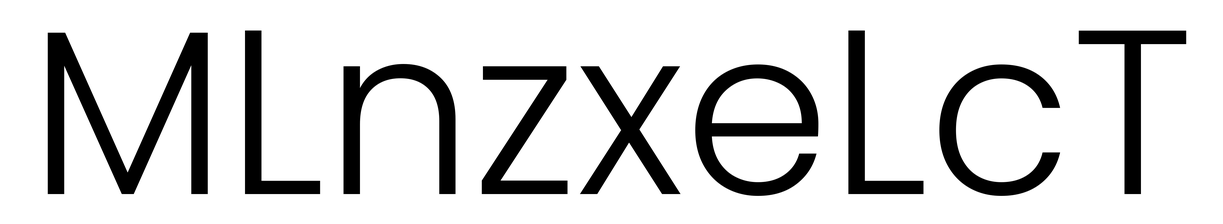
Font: Poppins-Light